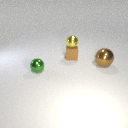
small yellow metal sphere above small brown rubber cube